Question: I'm trying make a table act like the one GMail uses to show the inbox contents:

Namely the behaviour I want to replicate is the right hand Date column - it slides over the top of the middle column which contains the subject line and beginnings of message. The right hand column is also of a fixed width.
The left hand columns are also fixed width and always show the email senders name, no matter how much you compress the view.
I've been trying for a while but I feel this might use some CSS Table magic that I'm not familiar with. I'm looking to understand the how and why of implementing this, not just to mindlessly copy the code from GMail.
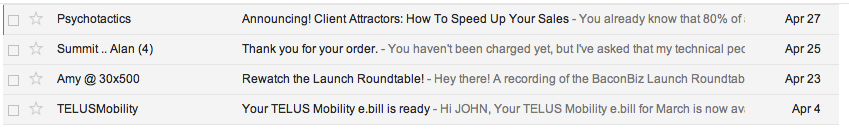
Answer: The key here is using 'table-layout:fixed;' on the parent table element and
'''
overflow:hidden;
white-space:nowrap;
'''
on the cell that you would like to be flexible. I have produced a working example (resize the panels to see it in action)
<URL>